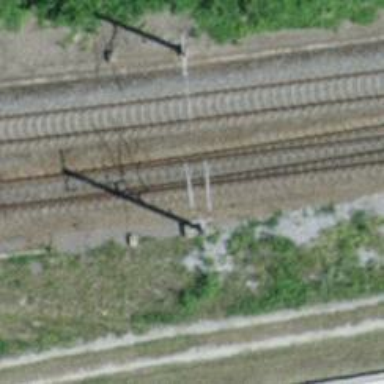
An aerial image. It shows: Railway switch with the turnout on the left side.